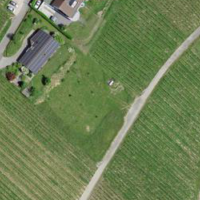
EUNIS habitat code: 55
Species observed at this site:
Cotinus coggygria